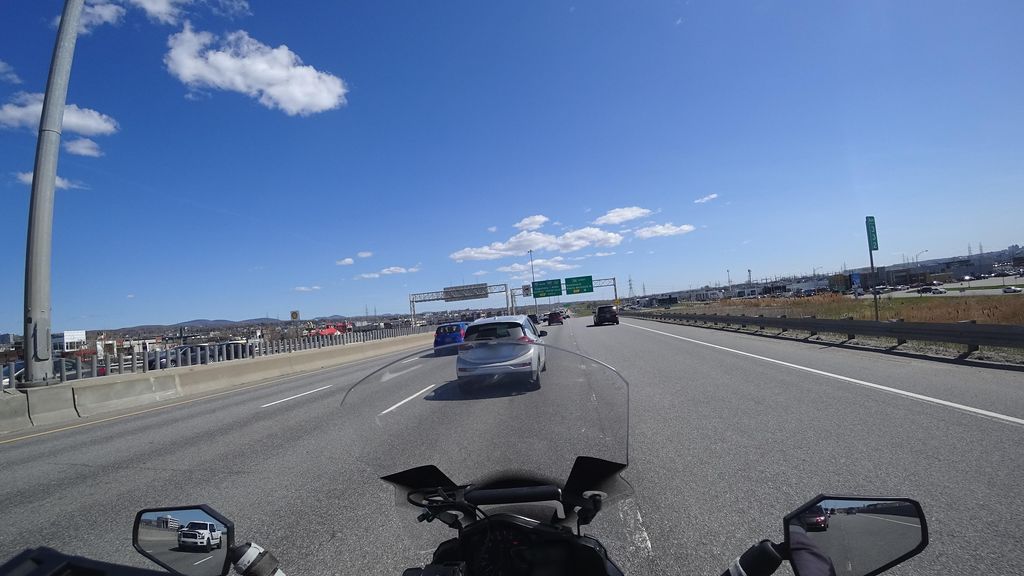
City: quebec_city